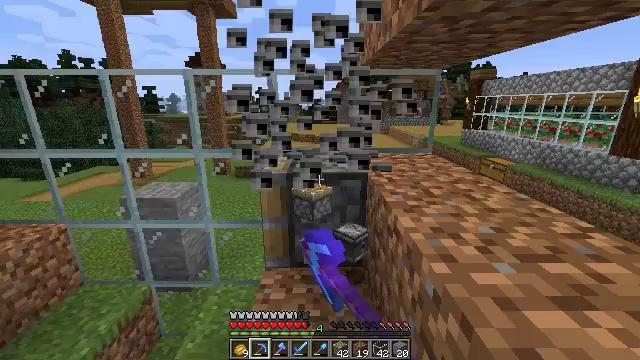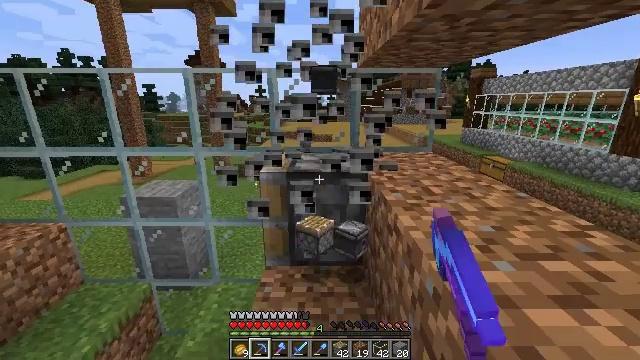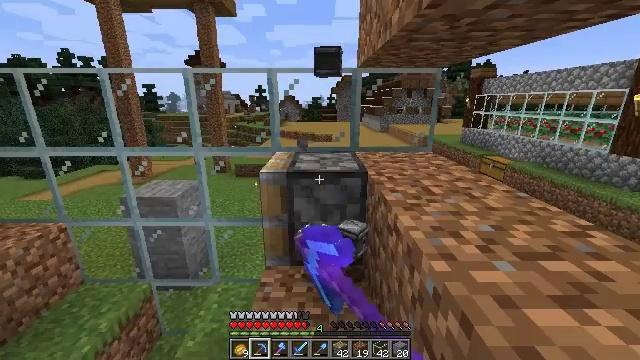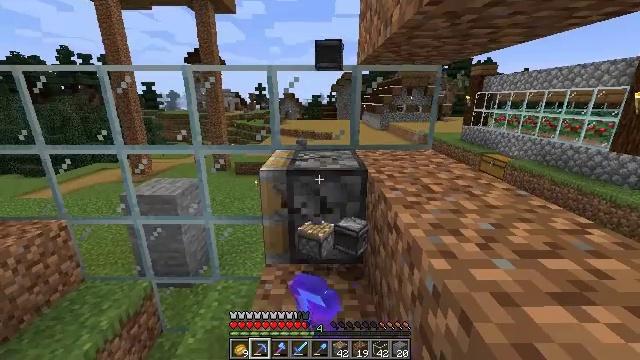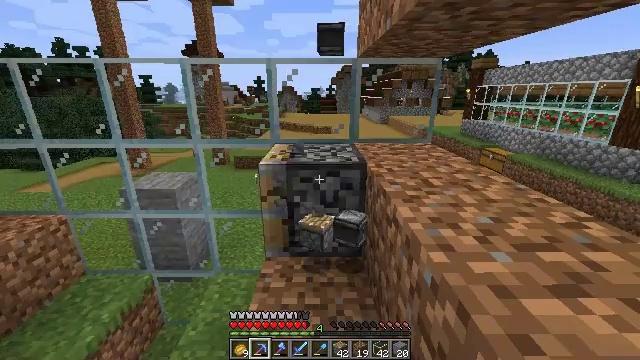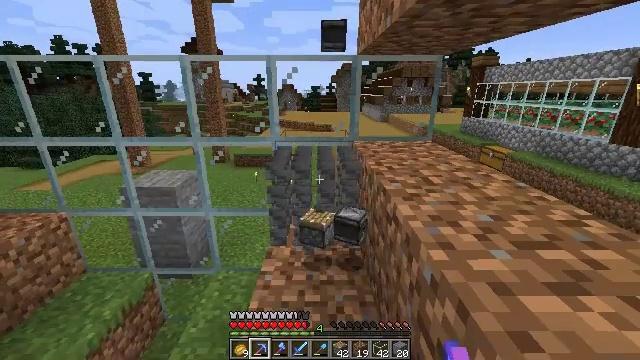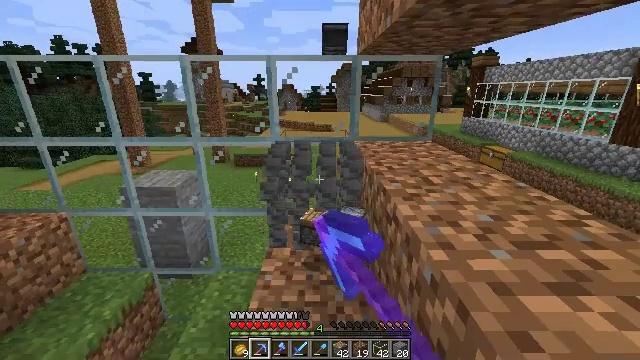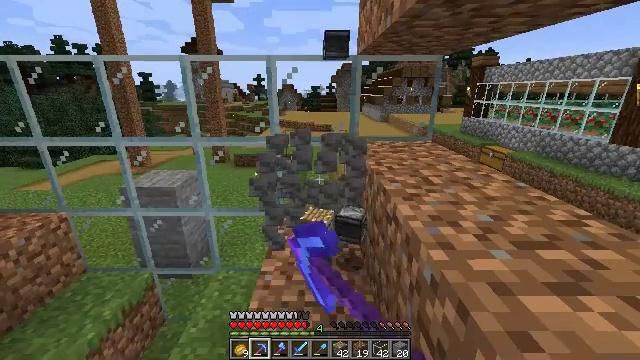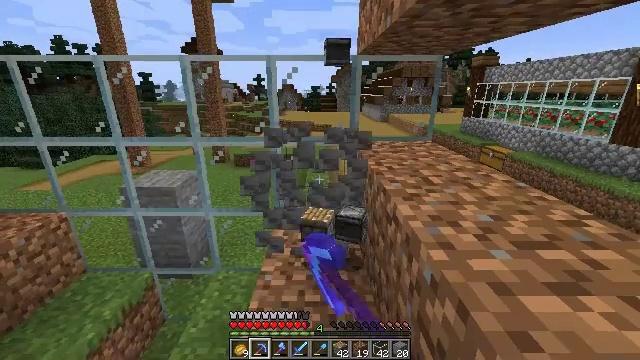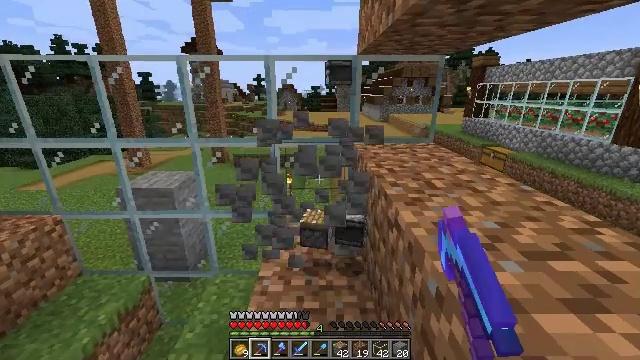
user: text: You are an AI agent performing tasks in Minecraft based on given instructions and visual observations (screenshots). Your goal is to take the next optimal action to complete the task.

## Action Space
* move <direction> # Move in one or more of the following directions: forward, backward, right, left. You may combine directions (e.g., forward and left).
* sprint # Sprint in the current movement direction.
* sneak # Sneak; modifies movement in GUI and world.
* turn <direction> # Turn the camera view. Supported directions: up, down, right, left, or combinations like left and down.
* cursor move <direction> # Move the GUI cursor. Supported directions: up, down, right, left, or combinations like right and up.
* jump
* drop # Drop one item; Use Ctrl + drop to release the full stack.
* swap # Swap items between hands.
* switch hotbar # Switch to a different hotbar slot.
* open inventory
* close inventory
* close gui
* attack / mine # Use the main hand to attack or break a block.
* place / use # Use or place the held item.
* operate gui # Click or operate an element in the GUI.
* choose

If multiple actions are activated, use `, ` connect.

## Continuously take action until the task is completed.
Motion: motion action
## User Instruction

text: Left click on the piston to mine it.
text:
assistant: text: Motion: attack / mine
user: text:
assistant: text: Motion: attack / mine
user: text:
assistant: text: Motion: attack / mine
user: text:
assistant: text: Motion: turn down, attack / mine
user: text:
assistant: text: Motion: attack / mine
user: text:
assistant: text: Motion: attack / mine
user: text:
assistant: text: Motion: attack / mine
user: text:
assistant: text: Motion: attack / mine
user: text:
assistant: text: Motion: move forward, attack / mine
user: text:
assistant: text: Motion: attack / mine